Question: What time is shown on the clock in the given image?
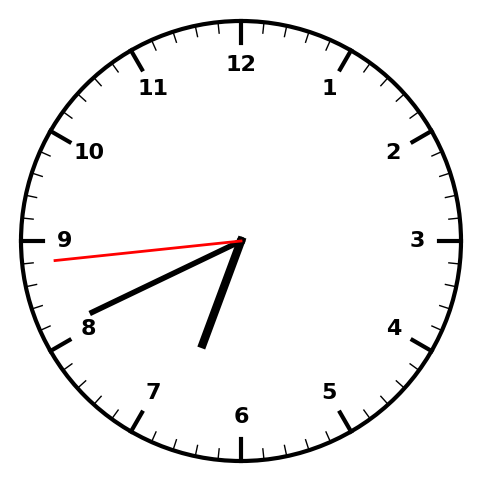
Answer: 06:40:44